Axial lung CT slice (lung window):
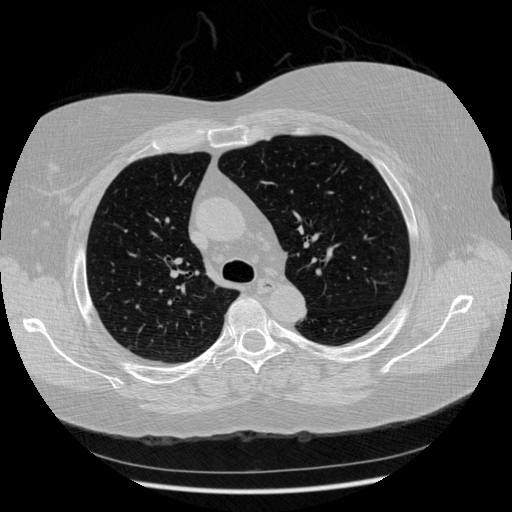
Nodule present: no